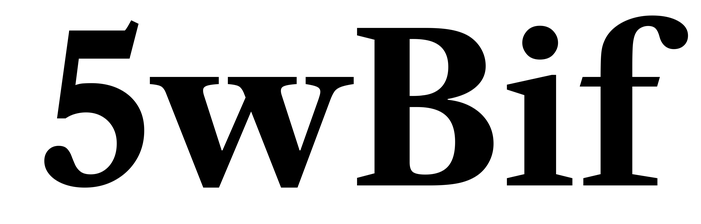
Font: LibreCaslonText_Bold